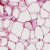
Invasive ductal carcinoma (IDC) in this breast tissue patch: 0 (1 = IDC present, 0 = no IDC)